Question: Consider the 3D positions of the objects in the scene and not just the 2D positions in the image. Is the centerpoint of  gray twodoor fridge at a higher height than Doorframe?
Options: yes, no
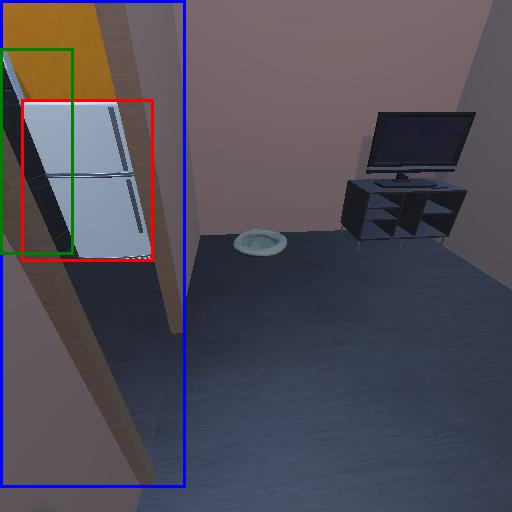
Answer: yes